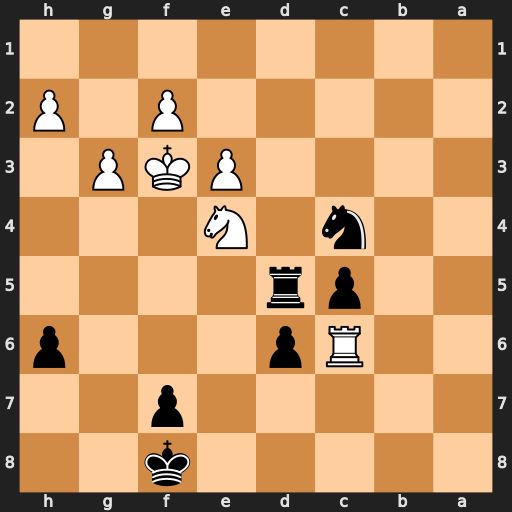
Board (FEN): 5k2/5p2/2Rp3p/2pr4/2n1N3/4PKP1/5P1P/8
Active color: b
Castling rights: -
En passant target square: -
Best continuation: Ne5+ Ke2 Nxc6